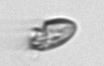
Label: Katodinium_or_Torodinium